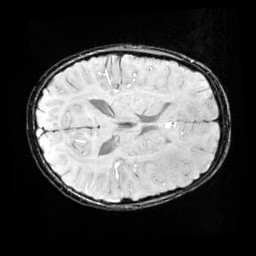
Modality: SWI
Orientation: axial
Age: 11
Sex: female
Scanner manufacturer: siemens
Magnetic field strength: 3 T
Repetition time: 0.027 s
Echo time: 0.02 s